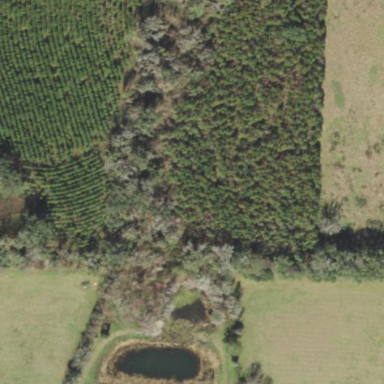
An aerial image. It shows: Swampy wetland area.